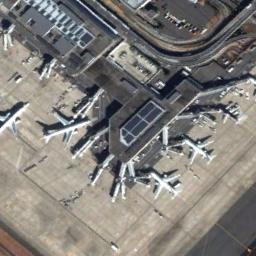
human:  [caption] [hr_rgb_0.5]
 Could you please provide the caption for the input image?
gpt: Many planes are around the terminal building .

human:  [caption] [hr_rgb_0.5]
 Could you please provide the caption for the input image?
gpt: Four planes docked around the airport .

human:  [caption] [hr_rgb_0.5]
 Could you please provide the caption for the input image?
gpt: Several planes of different sizes are neatly parked beside buildings in the airport .

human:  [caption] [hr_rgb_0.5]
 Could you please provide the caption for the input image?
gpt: Four planes parked next to boarding bridges of the terminal .

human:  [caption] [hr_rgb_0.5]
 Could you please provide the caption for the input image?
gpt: Five planes are in the parking lot next to the building .